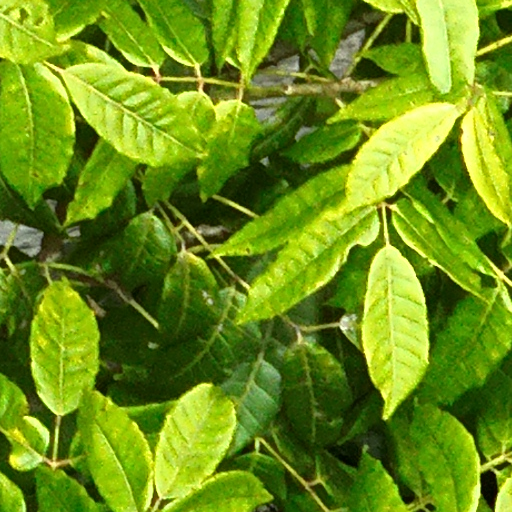
Species: Astronium graveolens
GBIF accepted scientific name: Astronium graveolens
Crown area (m\u00b2): 121.767